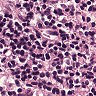
Metastatic tissue present: no